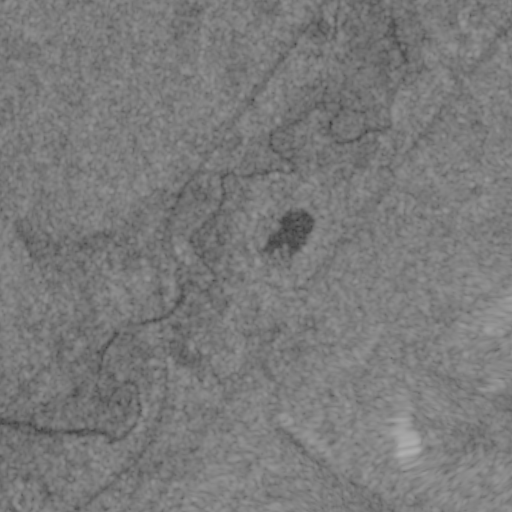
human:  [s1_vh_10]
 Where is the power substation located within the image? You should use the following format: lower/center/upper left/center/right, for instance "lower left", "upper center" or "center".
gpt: The power substation is located in the lower center of the image.
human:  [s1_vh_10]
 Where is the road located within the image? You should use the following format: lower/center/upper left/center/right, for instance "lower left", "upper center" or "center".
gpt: There is no road in the image.

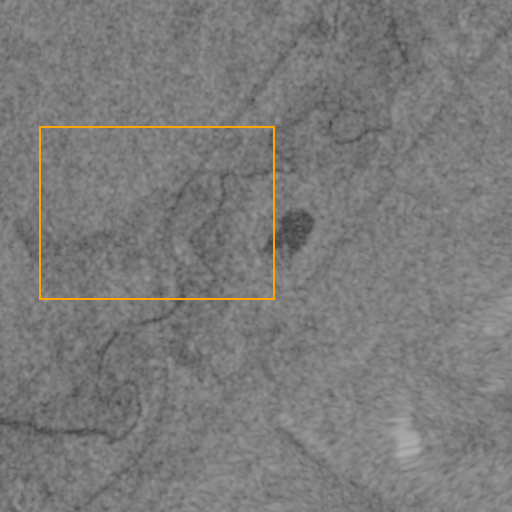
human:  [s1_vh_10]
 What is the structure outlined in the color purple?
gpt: There is no purple outline.
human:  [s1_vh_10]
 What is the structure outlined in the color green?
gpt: There is no structure outlined in green.